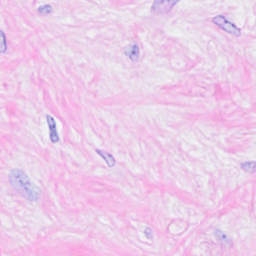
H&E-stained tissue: Breast